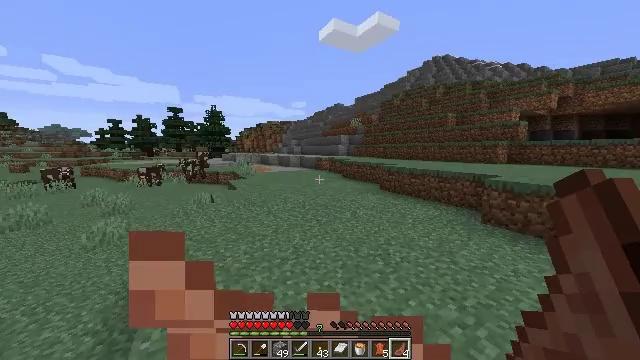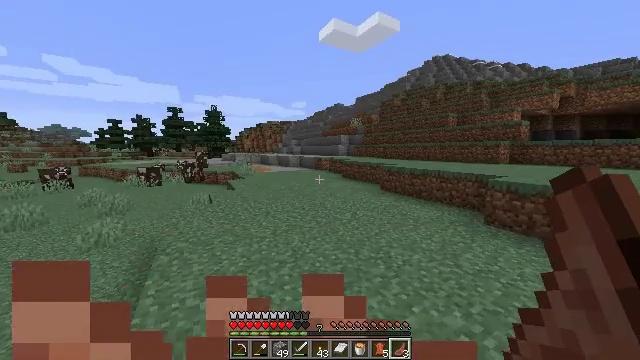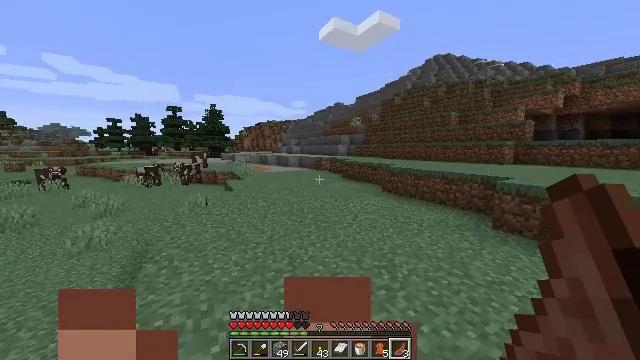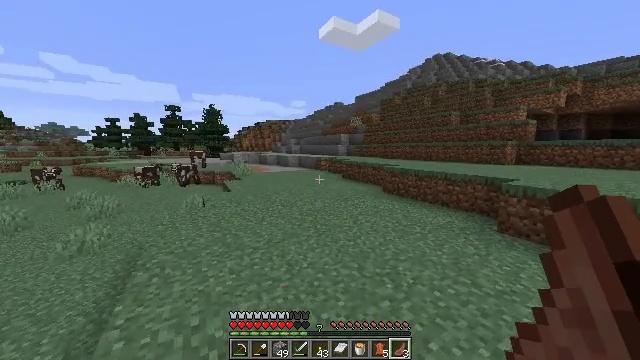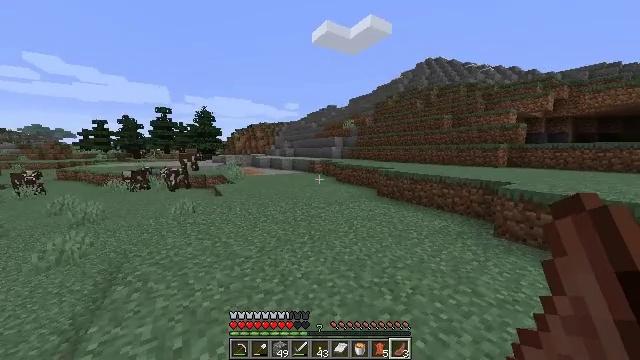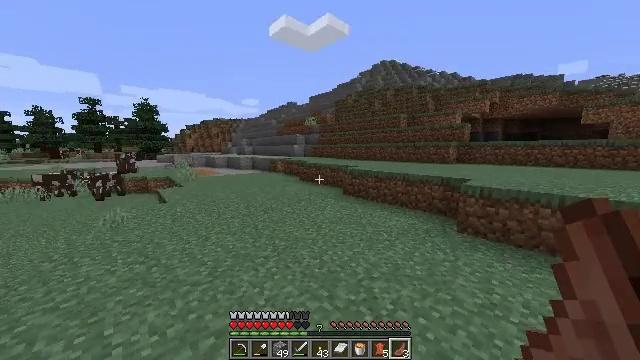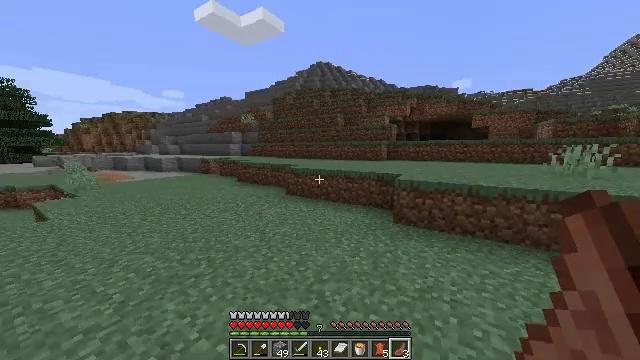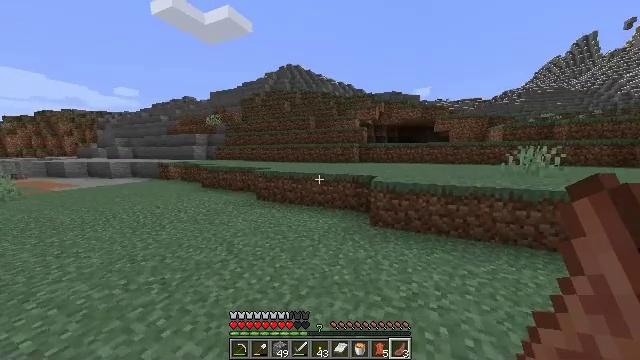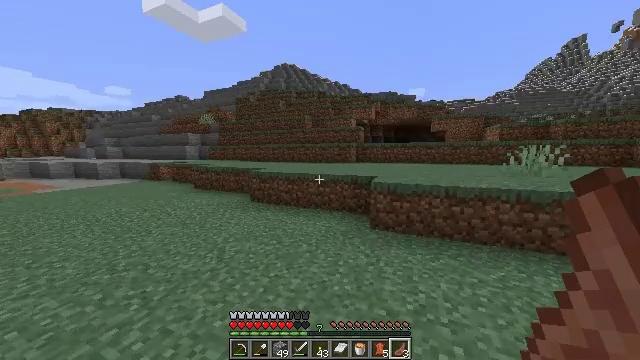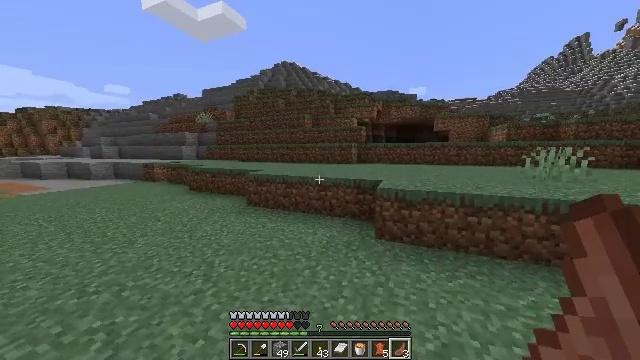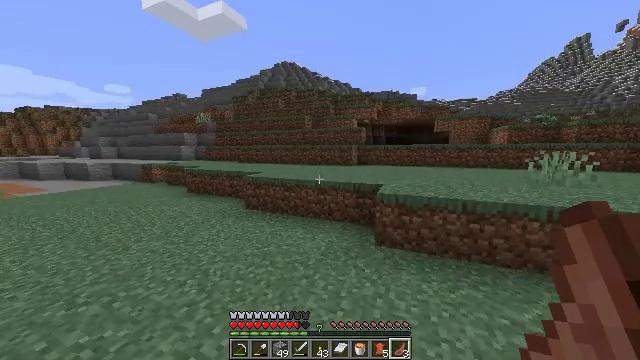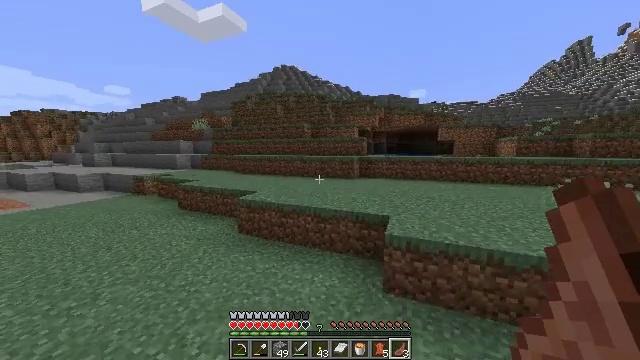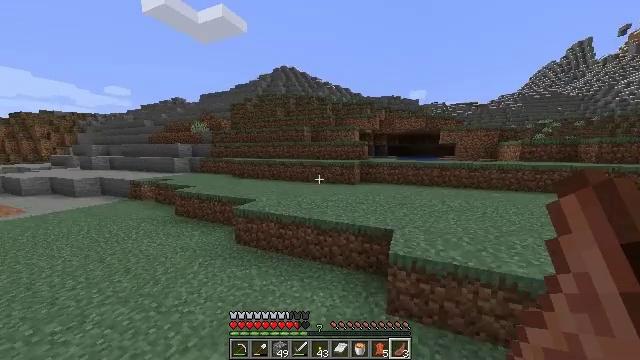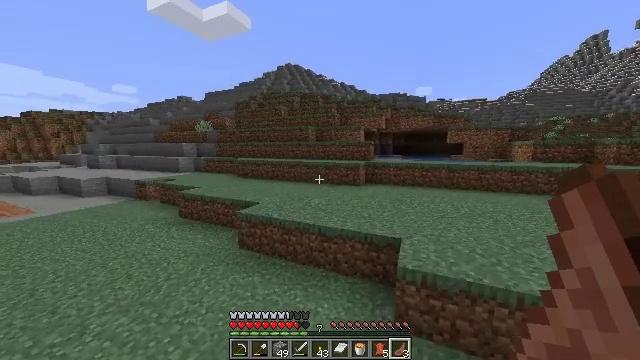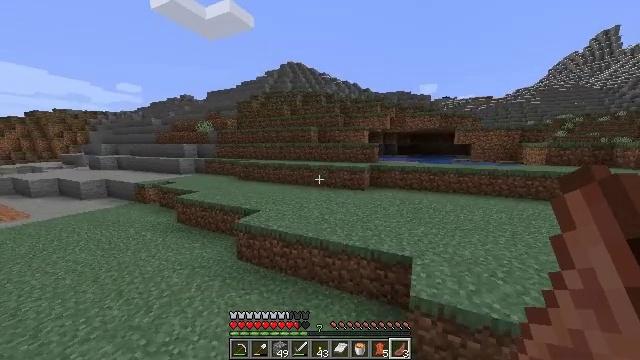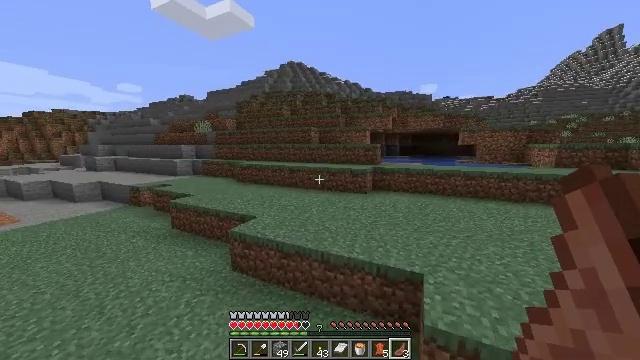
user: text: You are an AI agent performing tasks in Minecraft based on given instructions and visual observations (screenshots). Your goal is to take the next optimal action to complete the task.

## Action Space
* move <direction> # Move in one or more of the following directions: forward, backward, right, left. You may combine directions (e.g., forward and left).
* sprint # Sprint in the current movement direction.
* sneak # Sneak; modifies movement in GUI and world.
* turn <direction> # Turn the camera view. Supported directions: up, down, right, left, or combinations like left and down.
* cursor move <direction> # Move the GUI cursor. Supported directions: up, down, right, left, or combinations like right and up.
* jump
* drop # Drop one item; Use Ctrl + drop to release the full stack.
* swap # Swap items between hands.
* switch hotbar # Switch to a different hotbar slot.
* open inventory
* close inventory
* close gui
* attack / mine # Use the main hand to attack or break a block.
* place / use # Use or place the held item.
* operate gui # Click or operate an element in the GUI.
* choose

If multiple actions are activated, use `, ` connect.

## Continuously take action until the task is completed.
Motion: motion action
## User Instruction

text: Remove red sand to use for crafting or building.
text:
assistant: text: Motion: move forward, use / place
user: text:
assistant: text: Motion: move forward, use / place
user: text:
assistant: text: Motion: move forward, sprint, use / place
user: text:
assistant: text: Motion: move forward, sprint, turn right
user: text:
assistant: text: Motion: move forward, sprint, turn right
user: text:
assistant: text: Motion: move forward, sprint, turn right
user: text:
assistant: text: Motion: move forward, sprint, turn right
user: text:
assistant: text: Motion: move forward, sprint, turn right
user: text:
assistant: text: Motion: move forward, sprint
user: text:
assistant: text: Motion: move forward, sprint, jump
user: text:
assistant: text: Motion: move forward, sprint, jump
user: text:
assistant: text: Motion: move forward, sprint, jump
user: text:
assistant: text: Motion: move forward, sprint, turn left, jump
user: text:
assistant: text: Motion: move forward, sprint, jump
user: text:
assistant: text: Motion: move forward, sprint, jump
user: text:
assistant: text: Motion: move forward, sprint, jump
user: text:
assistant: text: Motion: move forward, sprint, jump
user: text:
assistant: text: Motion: move forward, sprint, jump
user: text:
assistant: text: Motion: move forward, sprint, turn right, jump
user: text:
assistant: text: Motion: move forward, sprint, turn right, jump
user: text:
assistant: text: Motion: move forward, sprint, turn right and down, jump
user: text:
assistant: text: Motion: move forward, sprint, turn right, jump
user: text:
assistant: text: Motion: move forward, sprint, jump
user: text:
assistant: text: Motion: move forward, sprint, jump
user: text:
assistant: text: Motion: move forward, sprint, jump
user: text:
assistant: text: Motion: move forward, sprint, jump
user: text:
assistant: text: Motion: move forward, sprint, jump
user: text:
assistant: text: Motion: move forward, sprint, jump
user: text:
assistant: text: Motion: move forward, sprint, turn right and down, jump
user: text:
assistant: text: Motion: move forward, sprint, turn right and down, jump